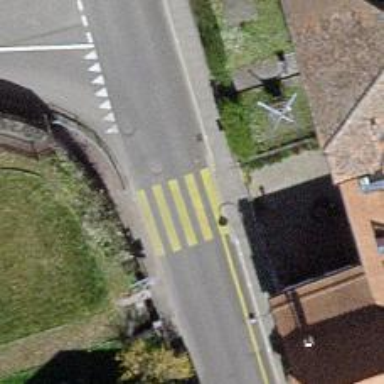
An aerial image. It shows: Zebra crossing on the road.